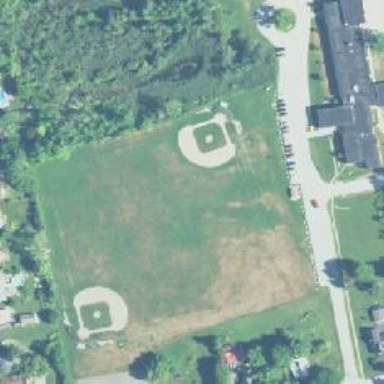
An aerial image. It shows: Recreation ground consisting of open field and two softball fields.